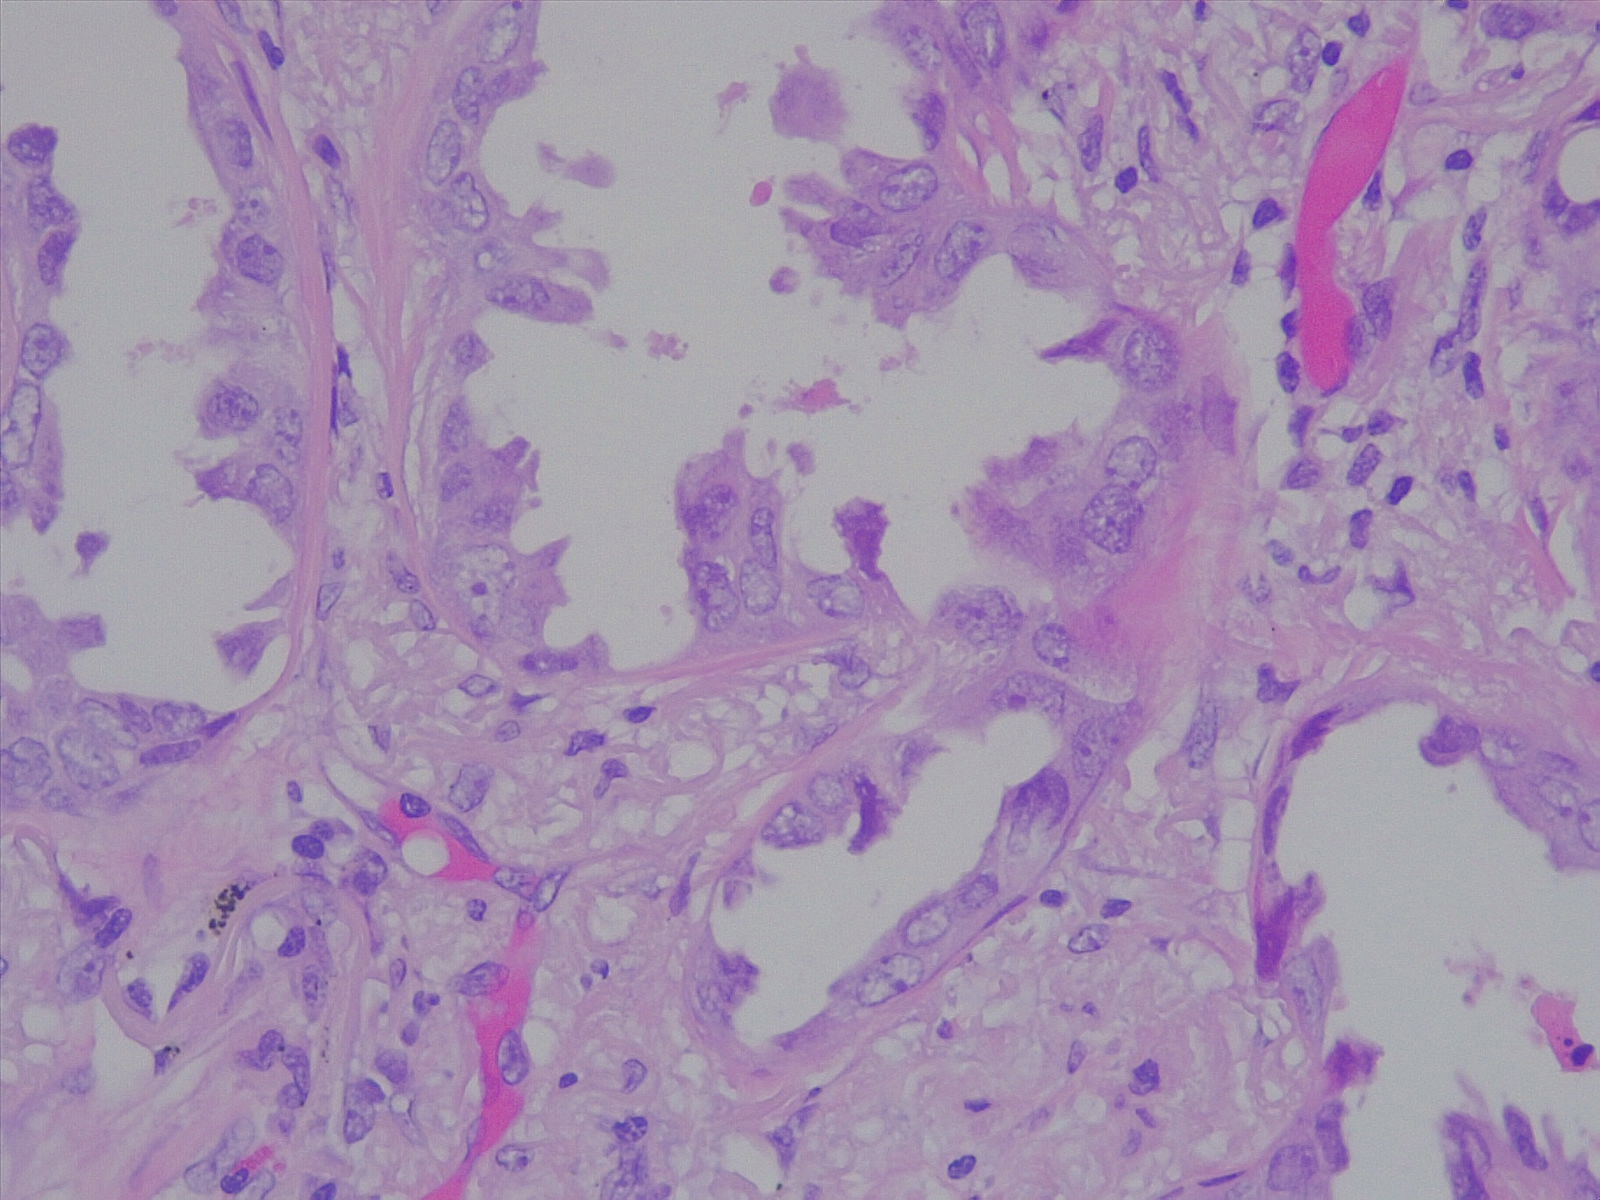
Label: lung adenocarcinoma, well differentiated